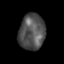
Tissue: skin
Cell type: Epithelial cells
Senescence score: 0.2797
Nuclear area (px): 920
Mean DAPI intensity: 81.743